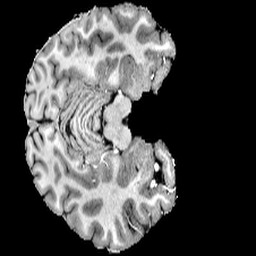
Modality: T1w
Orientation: axial
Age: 24
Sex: male
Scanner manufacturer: siemens
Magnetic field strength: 6.98 T
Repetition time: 6 s
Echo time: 0.00302 s